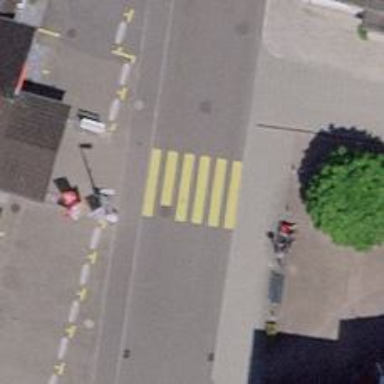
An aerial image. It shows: Uncontrolled zebra crossing on the road.